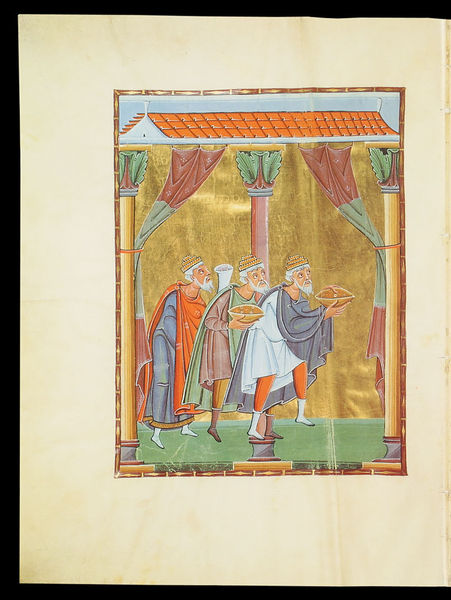
Titel: Perikopenbuch Heinrichs II.
Institution: München, Bayerische Staatsbibliothek
Schlagwörter: blätter, grün, kleider, männer, säule, säulen, haus, rot, malerei, alt, wand, diener, vorhang, gewand, gold, drei, könig, essen, buch, könige, heilige, buchmalerei, gaben, alte männer, balthasar, drei heilige könige, vorkoster